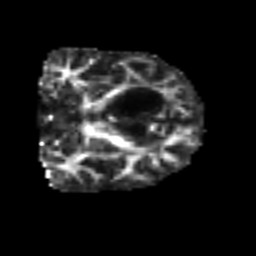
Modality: FA
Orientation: coronal
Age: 54
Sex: female
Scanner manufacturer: siemens
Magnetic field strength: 3 T
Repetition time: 4.987 s
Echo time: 0.0792 s